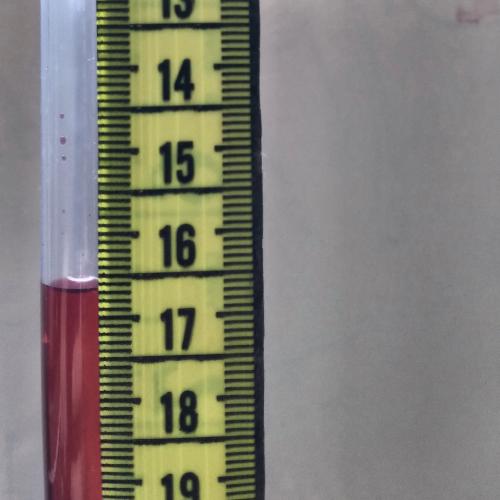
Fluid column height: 16.7 cm